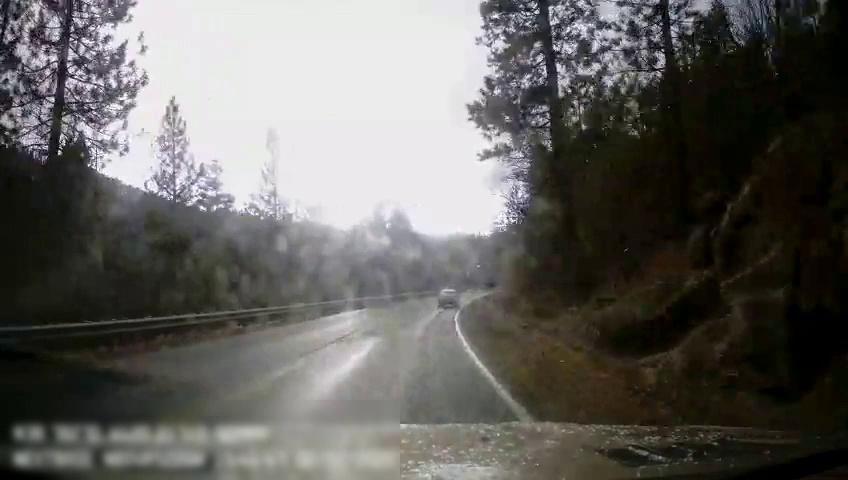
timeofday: Day
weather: Sunny
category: Drivable Space
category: Vehicles | SUV
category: Lanes | Alternate Lane